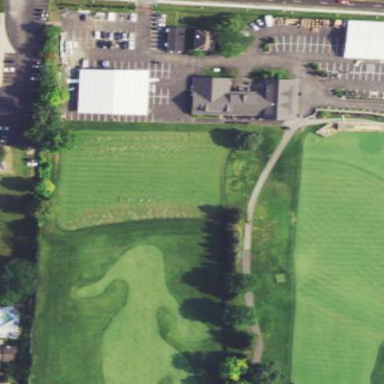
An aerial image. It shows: Grassy area designated as golf tee.